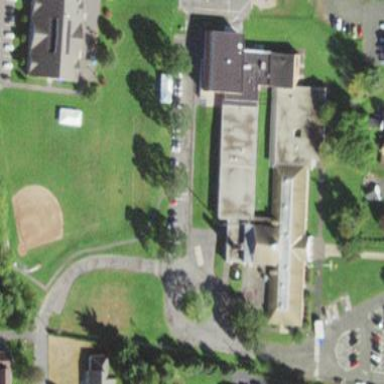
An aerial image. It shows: School.